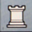
Piece: wR